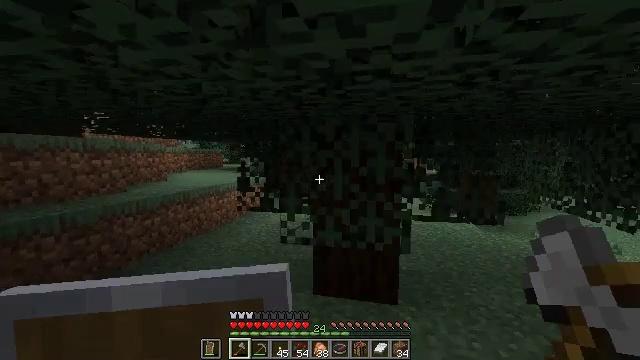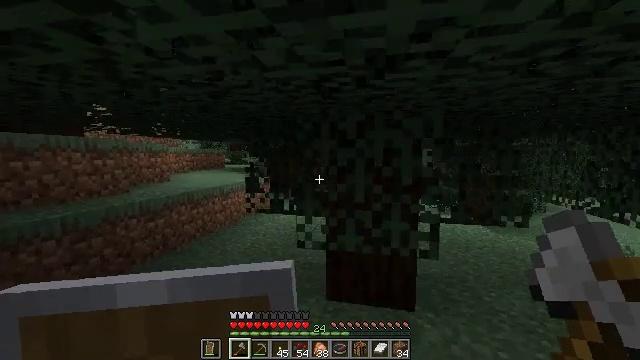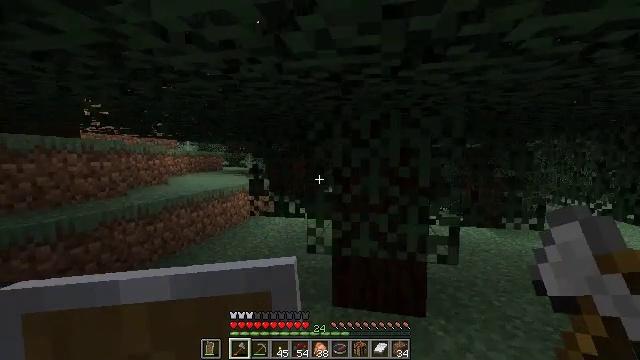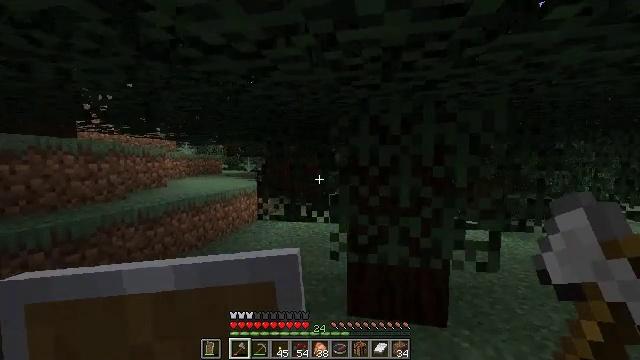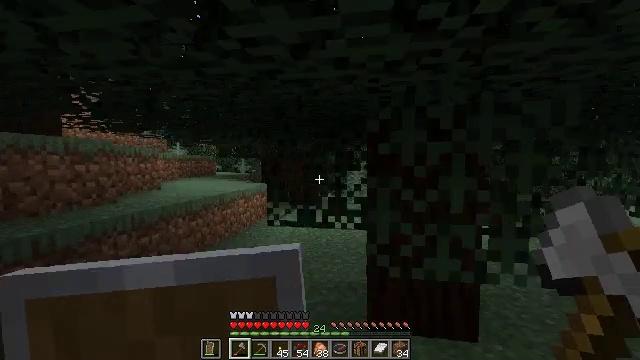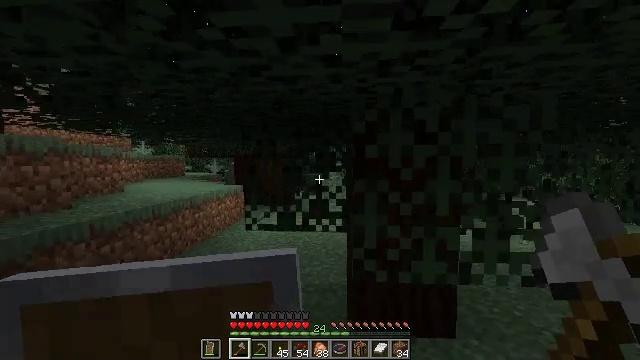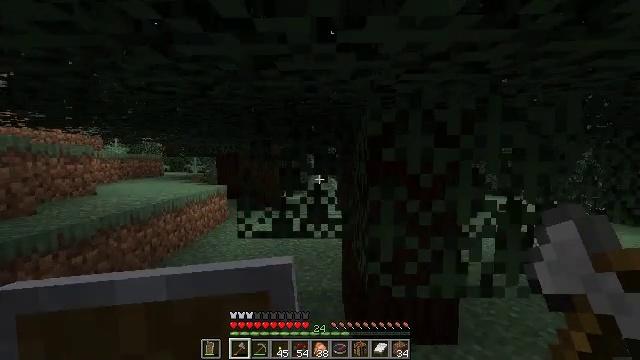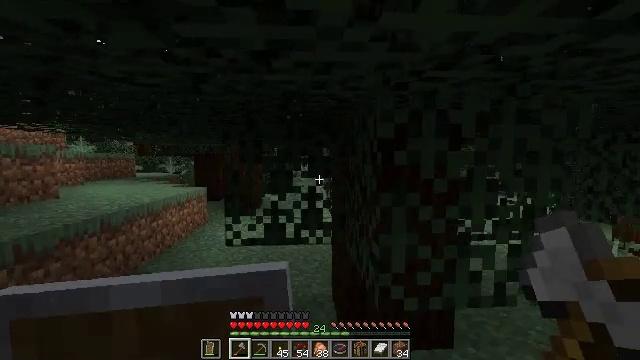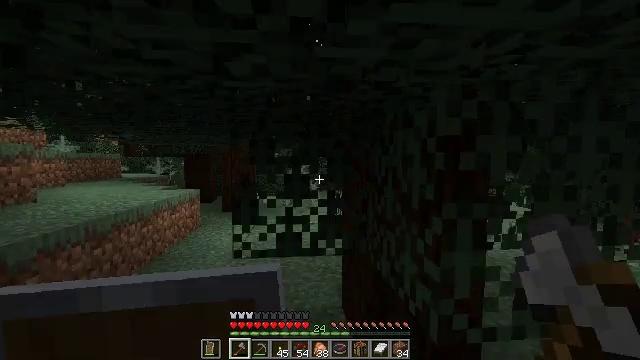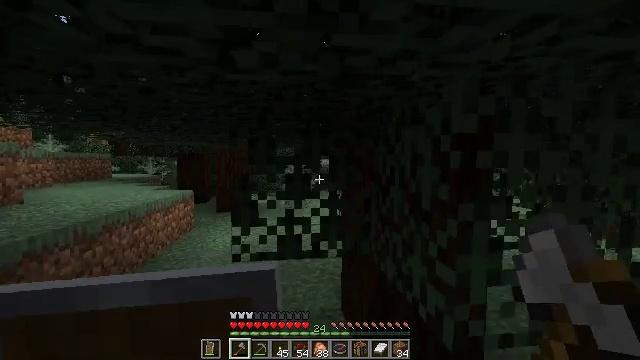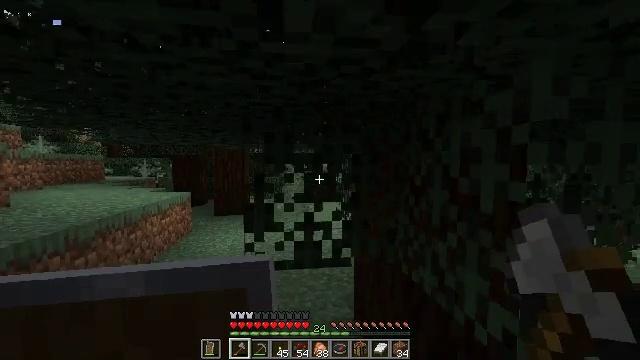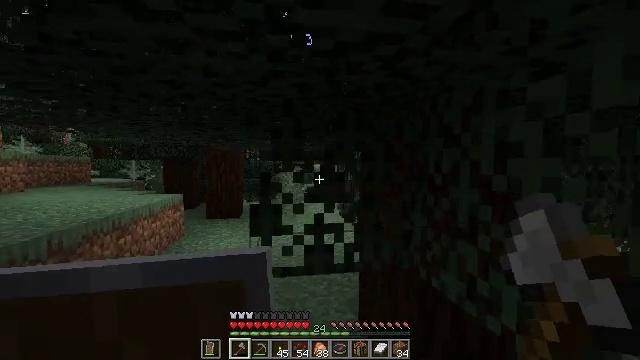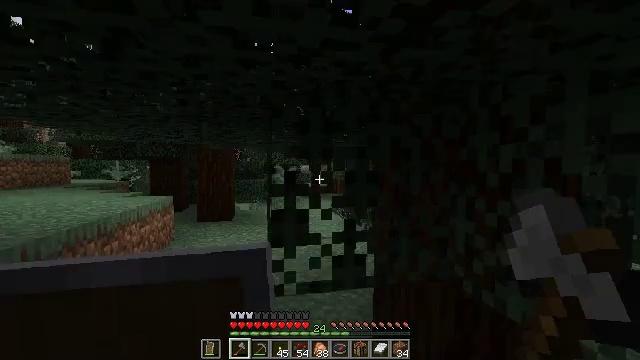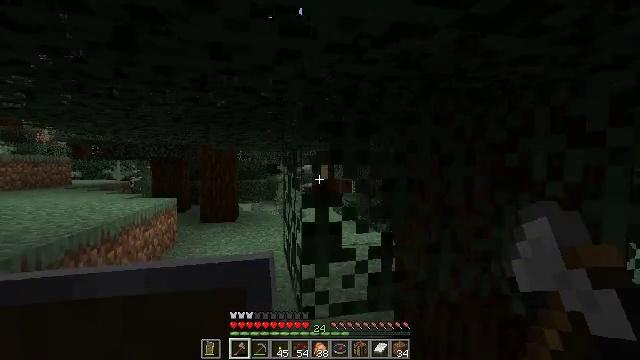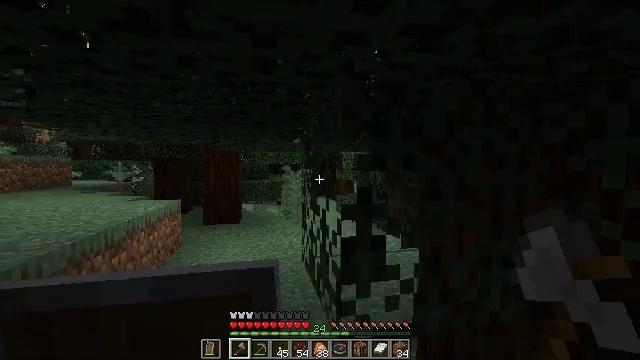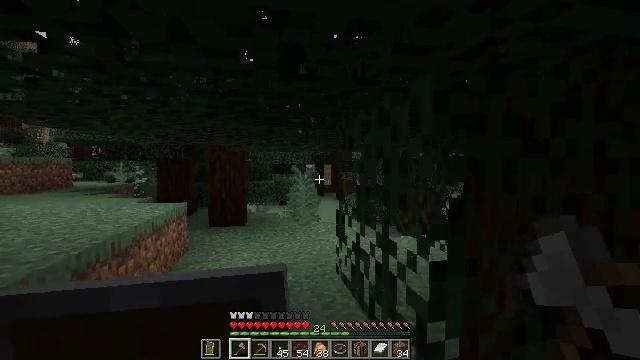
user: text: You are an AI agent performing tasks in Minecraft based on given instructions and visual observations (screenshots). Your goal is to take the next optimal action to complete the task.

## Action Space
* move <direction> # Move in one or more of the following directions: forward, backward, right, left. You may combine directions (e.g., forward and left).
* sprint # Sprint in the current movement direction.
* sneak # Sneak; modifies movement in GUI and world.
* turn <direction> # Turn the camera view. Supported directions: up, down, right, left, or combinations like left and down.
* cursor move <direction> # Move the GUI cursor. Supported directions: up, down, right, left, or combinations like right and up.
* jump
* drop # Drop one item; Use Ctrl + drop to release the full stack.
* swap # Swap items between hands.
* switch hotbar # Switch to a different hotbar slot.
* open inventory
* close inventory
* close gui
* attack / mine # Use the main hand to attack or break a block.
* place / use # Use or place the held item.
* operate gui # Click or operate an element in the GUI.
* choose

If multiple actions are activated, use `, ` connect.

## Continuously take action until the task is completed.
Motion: motion action
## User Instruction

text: Collect spruce leaves for landscaping.
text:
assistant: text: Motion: move forward and move left
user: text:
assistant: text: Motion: move forward and move left
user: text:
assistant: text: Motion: move forward and move left
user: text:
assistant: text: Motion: move forward and move left, turn right
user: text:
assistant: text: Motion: move forward and move left, turn right
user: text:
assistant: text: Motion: move forward and move left, turn right
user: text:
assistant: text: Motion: move forward and move left, turn right
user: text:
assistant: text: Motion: move forward and move left, turn right
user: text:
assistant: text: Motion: move forward and move left, turn right
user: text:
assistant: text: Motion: move forward and move left, turn right
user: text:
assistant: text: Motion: move forward and move left, turn right
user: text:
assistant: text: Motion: move forward and move left, turn right
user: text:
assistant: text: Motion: move forward and move left
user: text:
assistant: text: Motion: move forward and move left
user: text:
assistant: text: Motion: move forward and move left
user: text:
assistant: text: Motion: move forward and move left
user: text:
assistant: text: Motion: move forward and move left
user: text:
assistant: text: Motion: move forward and move left
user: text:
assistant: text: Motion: move forward and move left
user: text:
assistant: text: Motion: move forward and move left, turn right
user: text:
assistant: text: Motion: move forward and move left, turn right
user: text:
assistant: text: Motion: move forward and move left, turn right
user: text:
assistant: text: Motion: move forward and move left
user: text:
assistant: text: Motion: move forward and move left, turn right
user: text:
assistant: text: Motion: move forward and move left, turn right
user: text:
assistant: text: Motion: move forward
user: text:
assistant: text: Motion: move forward
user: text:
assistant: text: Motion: move forward
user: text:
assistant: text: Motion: move forward
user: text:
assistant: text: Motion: move forward